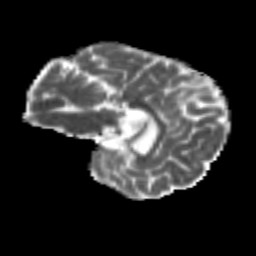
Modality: MD
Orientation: sagittal
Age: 61
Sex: female
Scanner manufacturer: siemens
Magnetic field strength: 3 T
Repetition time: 4.71 s
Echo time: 0.0906 s